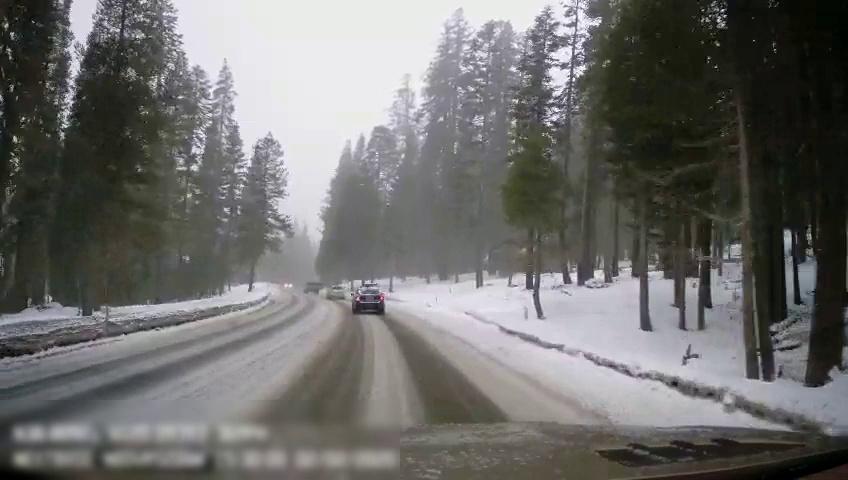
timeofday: Day
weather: Snowy
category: Drivable Space
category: Vehicles | SUV
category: Vehicles | Car
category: Vehicles | SUV